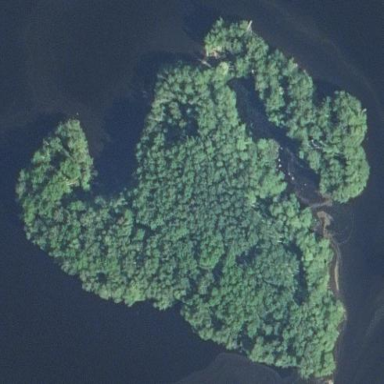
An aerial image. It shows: Islet.